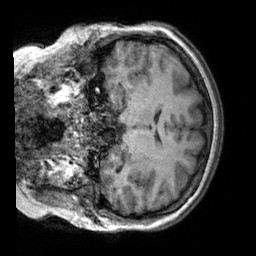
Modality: T1w
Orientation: coronal
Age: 22
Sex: female
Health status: healthy
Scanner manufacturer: siemens
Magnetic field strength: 3 T
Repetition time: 2.3 s
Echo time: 0.00303 s